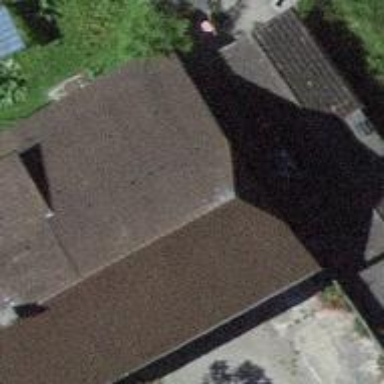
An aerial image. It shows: Garage.